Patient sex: F
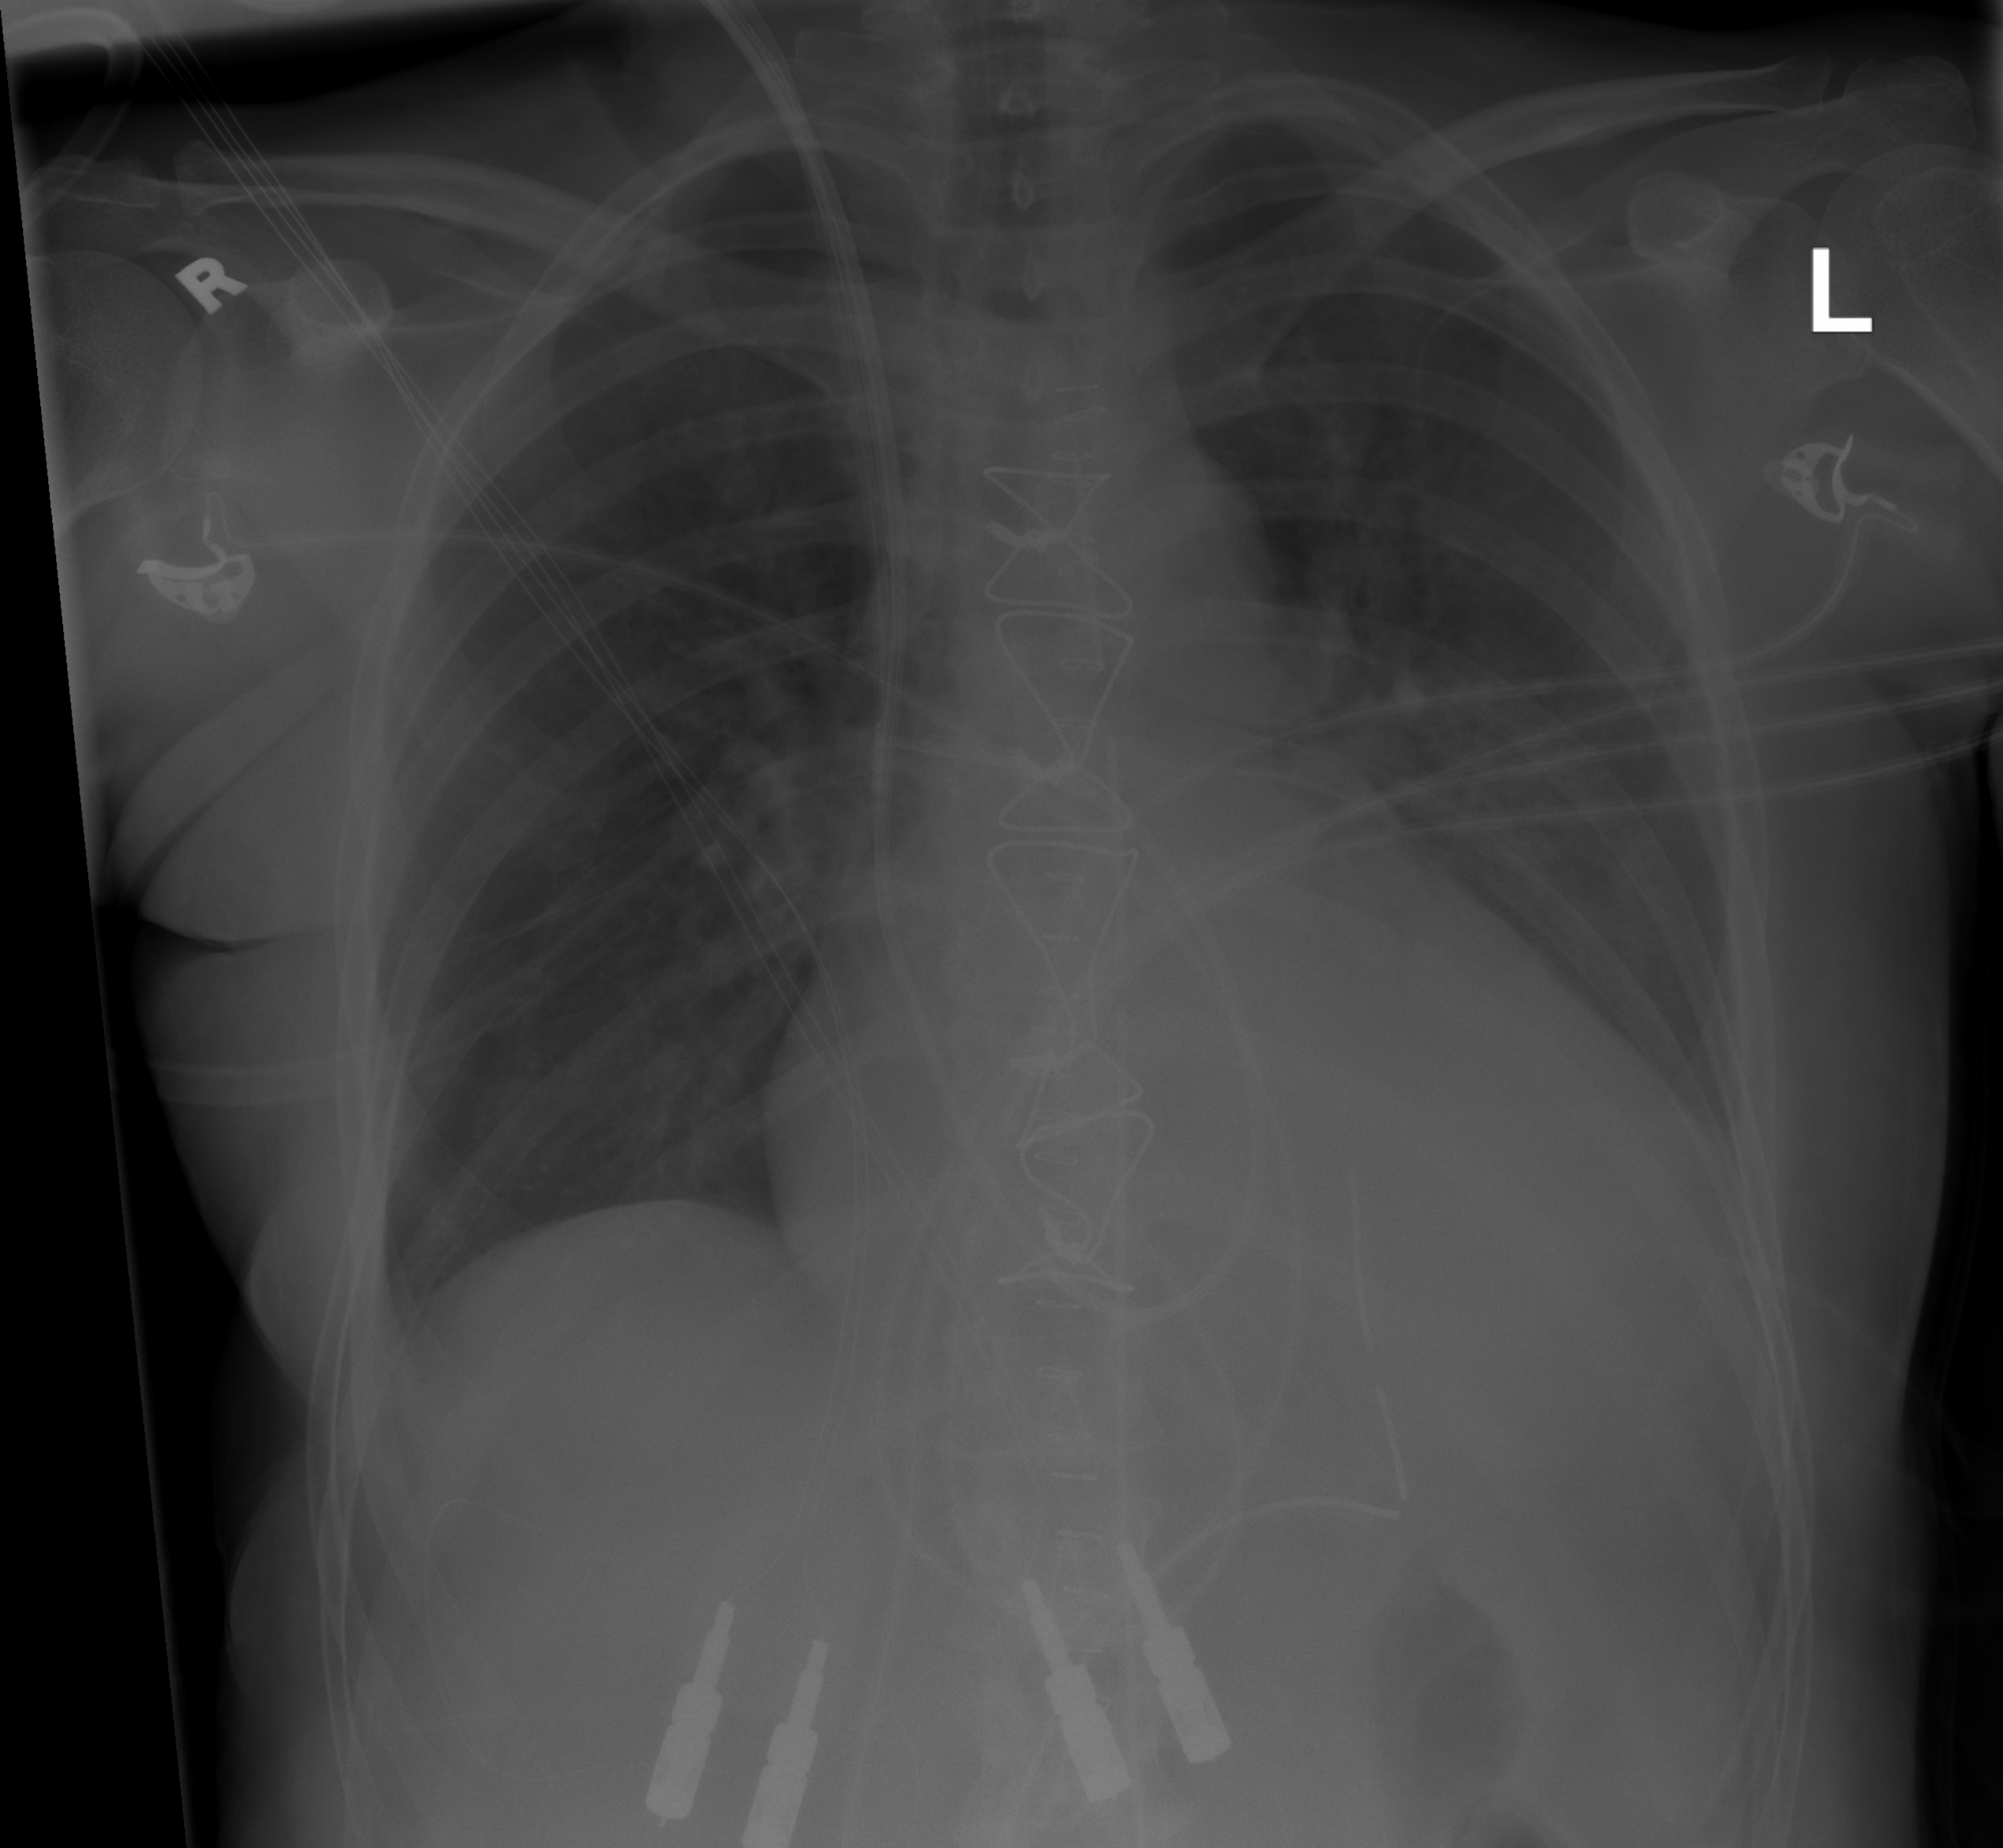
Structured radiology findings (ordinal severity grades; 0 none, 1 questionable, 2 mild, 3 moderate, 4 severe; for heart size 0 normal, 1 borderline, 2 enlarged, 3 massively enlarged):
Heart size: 2
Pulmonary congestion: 0
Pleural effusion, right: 0
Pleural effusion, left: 1
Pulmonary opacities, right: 0
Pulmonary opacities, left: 0
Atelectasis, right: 0
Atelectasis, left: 1